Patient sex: M
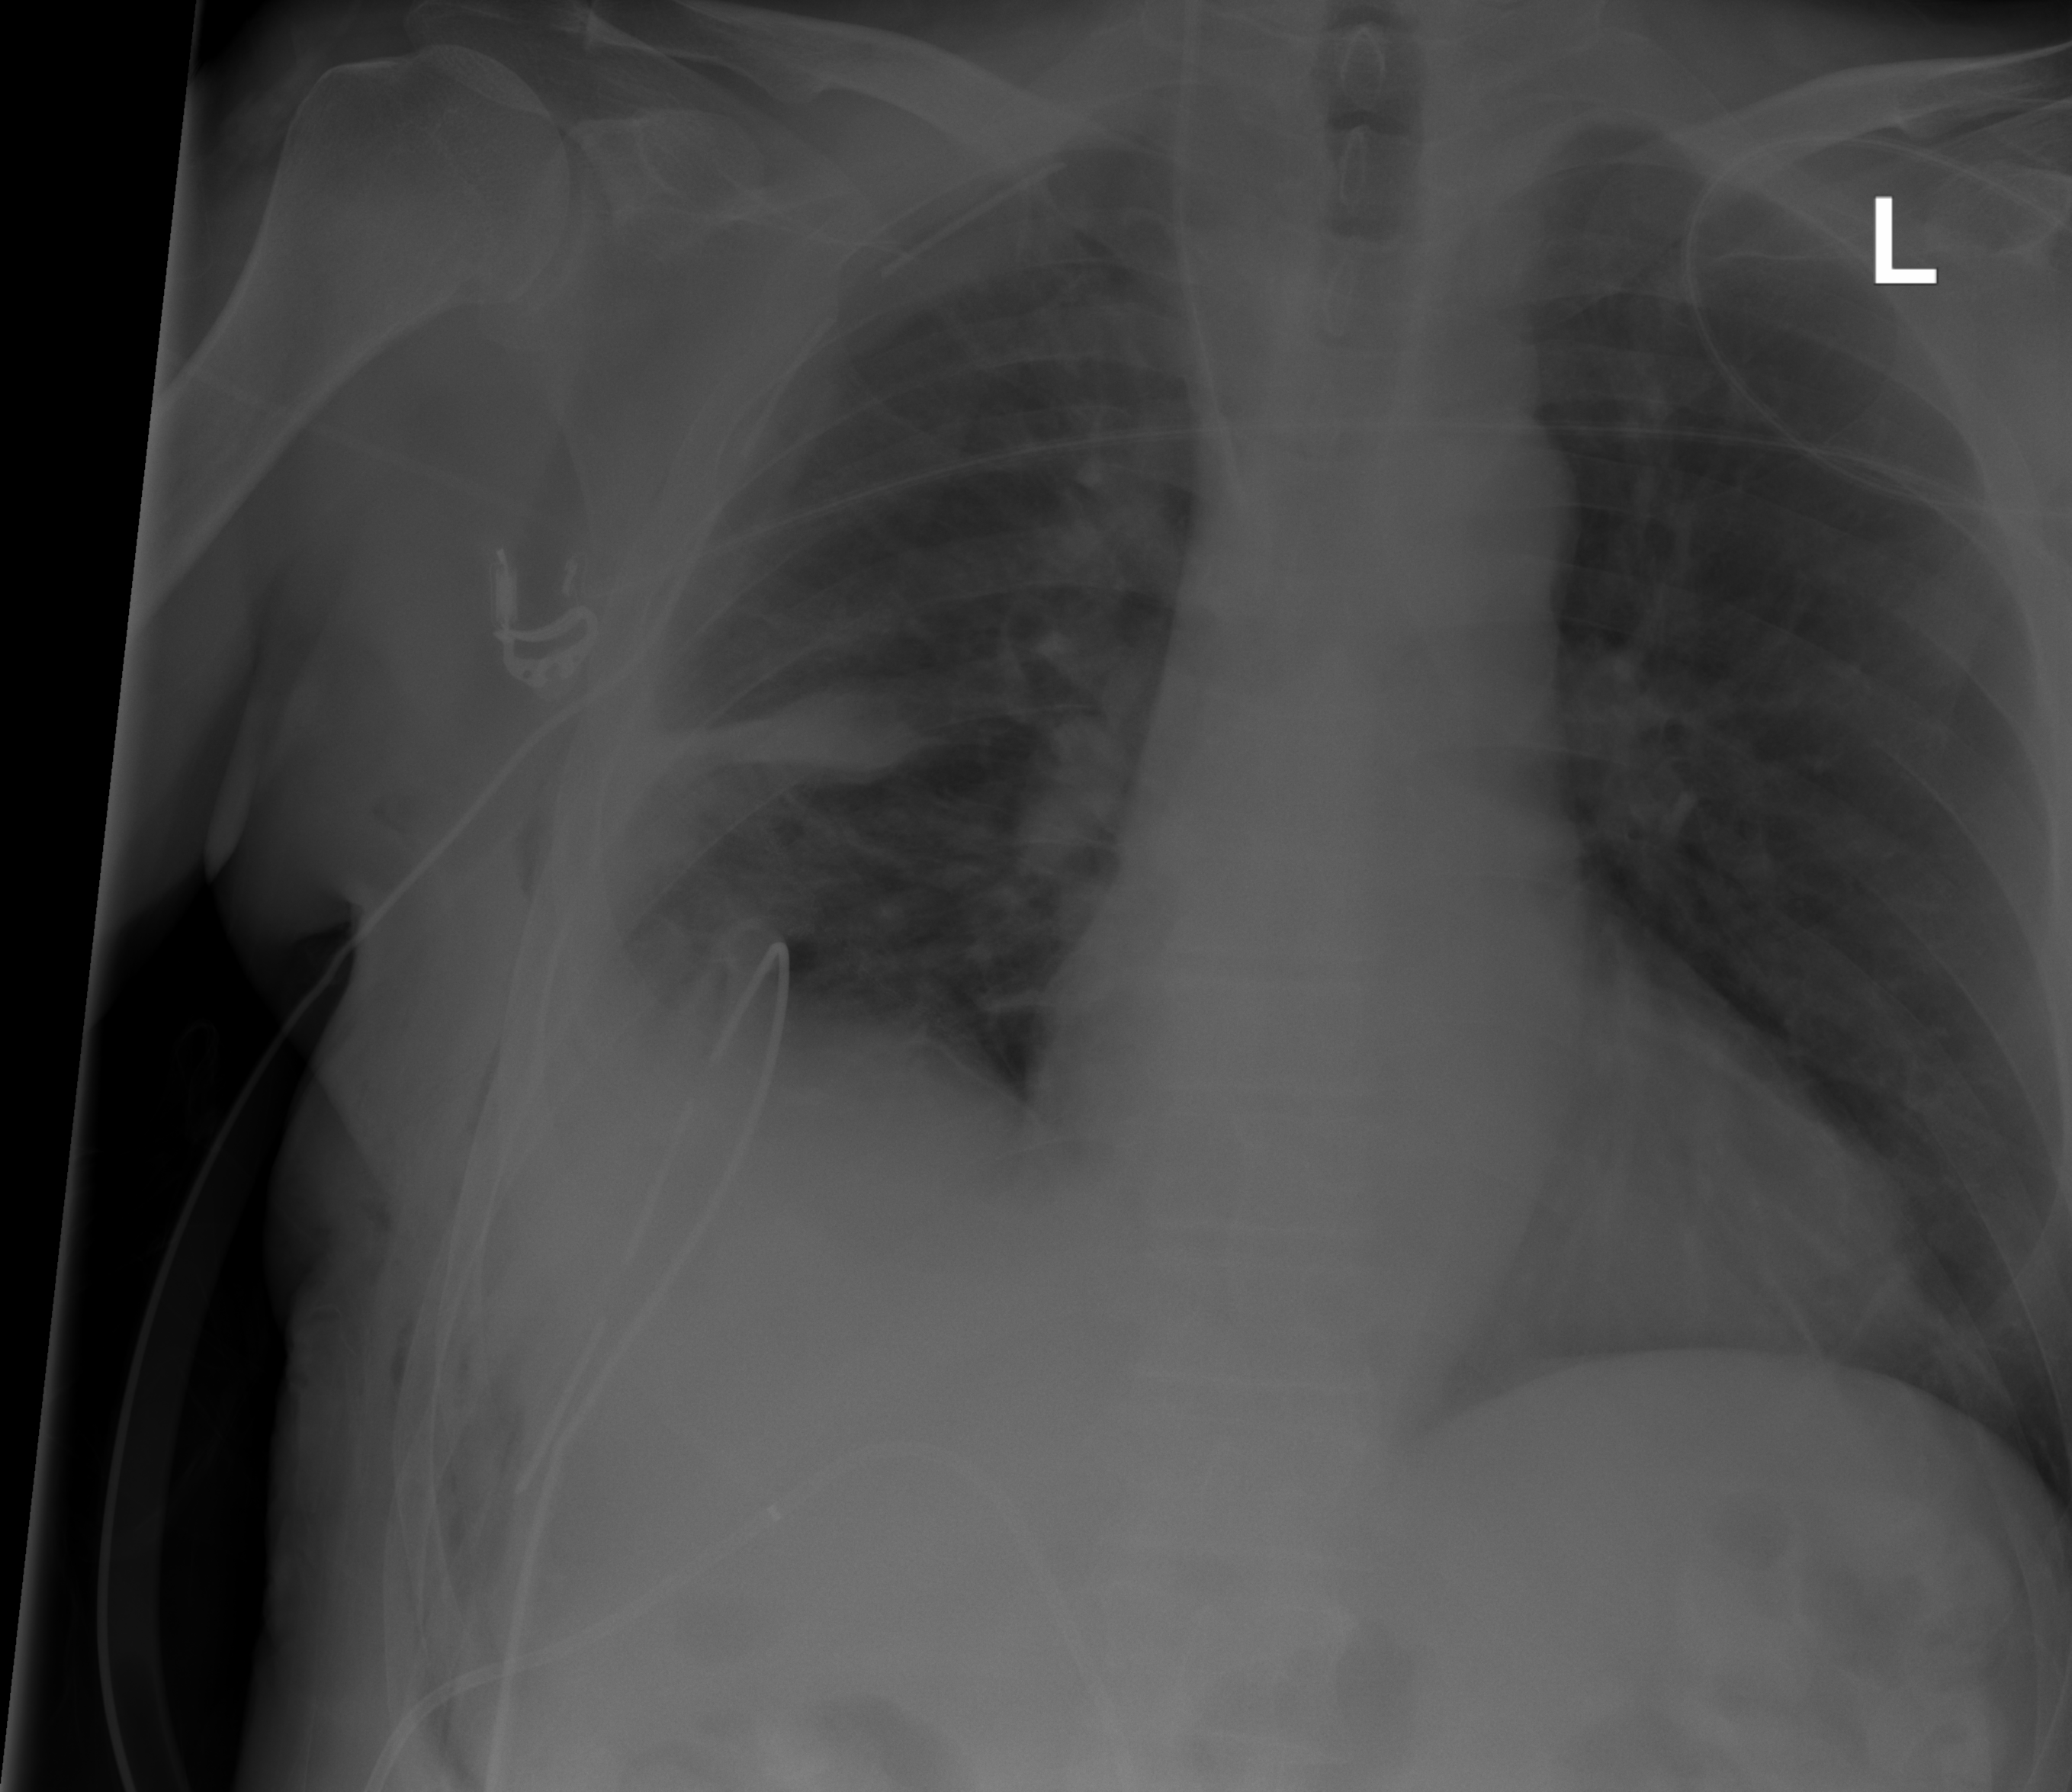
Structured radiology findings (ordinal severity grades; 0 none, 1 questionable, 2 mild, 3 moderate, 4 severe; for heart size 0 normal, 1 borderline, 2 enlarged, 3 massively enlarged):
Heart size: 2
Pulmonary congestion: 0
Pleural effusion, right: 2
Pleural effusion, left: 0
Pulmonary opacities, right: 0
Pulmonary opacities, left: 0
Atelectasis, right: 2
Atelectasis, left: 0